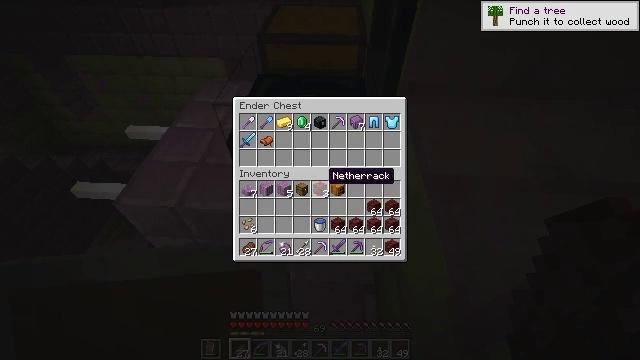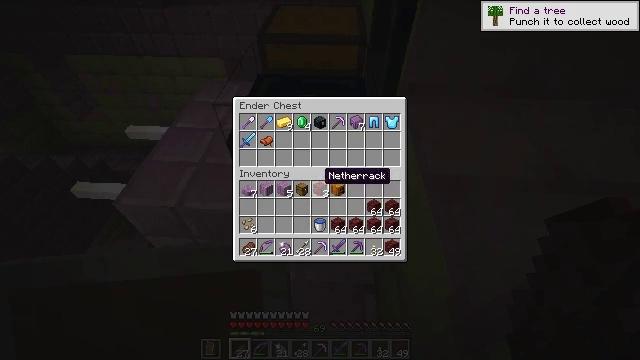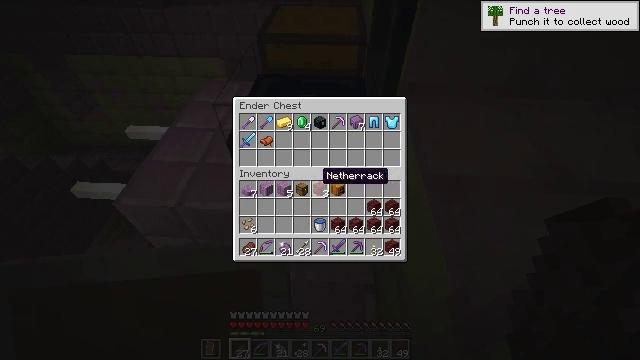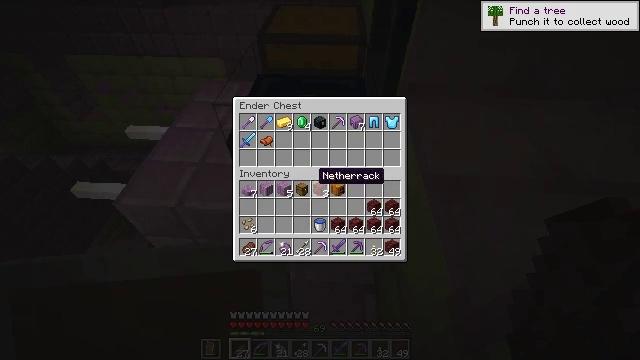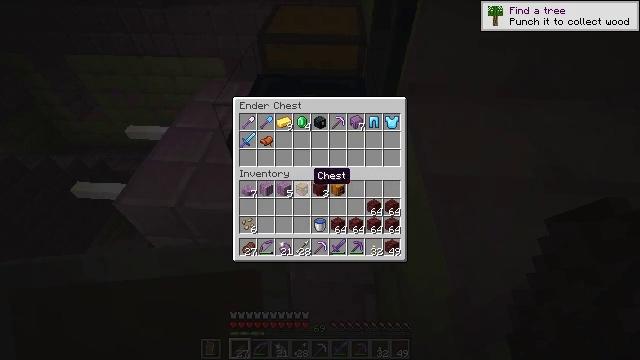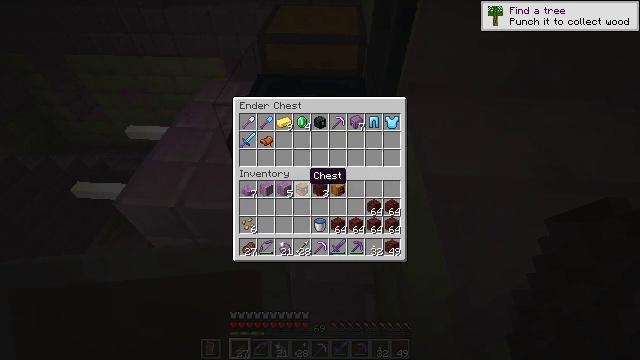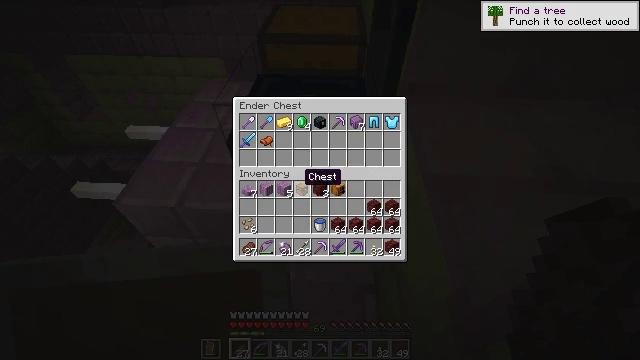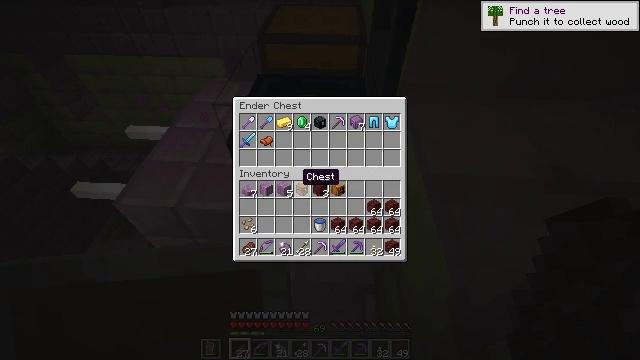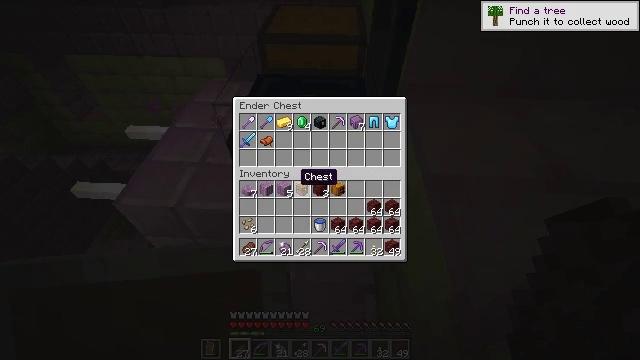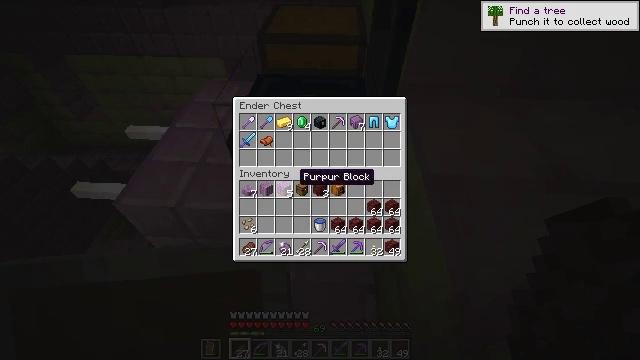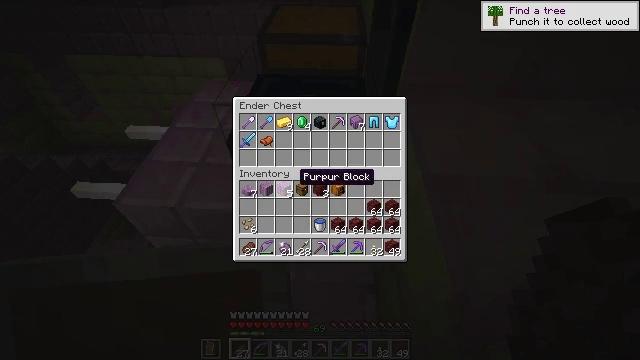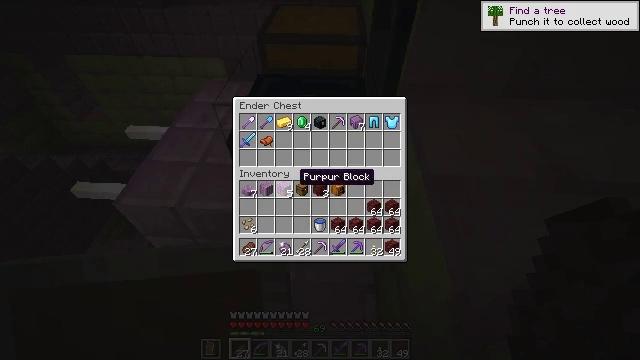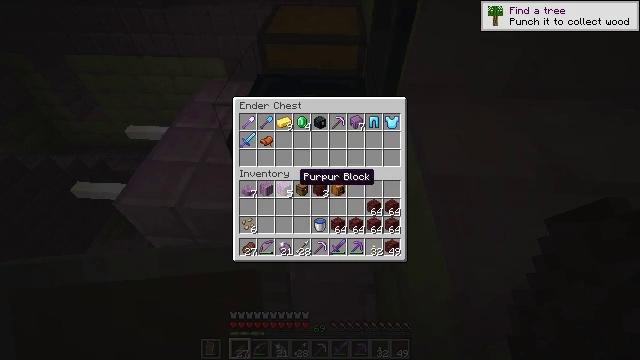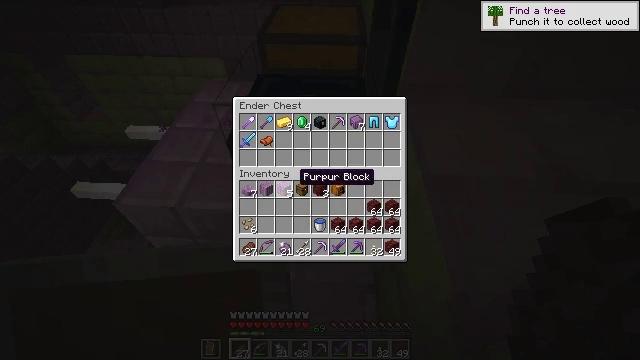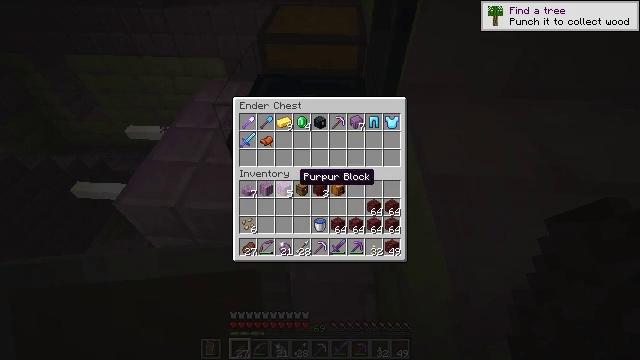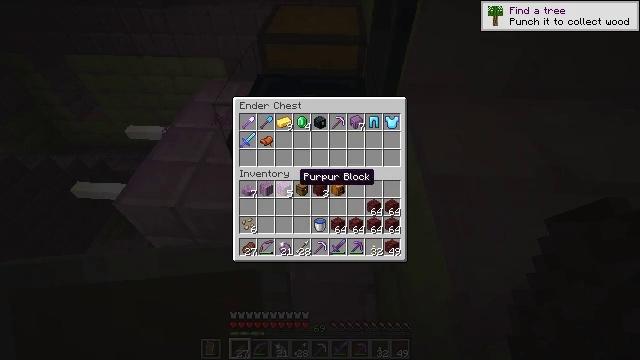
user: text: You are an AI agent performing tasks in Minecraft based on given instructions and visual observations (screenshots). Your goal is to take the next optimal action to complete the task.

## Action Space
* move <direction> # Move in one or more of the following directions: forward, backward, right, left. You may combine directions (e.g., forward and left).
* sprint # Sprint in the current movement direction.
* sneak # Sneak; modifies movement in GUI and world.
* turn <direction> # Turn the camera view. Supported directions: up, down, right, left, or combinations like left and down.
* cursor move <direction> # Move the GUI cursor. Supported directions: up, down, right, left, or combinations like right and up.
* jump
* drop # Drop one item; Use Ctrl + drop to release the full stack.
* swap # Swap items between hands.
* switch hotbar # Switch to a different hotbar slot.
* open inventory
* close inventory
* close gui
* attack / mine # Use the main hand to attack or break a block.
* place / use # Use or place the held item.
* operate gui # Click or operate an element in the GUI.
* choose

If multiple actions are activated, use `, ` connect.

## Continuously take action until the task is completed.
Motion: motion action
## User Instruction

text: Break the chest to retrieve items inside.
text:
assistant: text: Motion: sneak
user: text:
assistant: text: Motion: sneak
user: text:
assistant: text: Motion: sneak
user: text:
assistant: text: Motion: sneak
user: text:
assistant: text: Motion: sneak
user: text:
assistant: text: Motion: sneak
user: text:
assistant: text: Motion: sneak
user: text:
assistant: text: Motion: sneak
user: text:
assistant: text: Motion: sneak
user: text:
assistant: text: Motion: sneak
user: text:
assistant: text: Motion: sneak
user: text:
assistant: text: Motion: sneak
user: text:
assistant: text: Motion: sneak
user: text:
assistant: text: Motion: sneak
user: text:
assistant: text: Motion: sneak
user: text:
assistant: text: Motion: sneak
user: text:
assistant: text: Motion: no_op
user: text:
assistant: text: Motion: no_op
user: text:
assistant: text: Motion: turn up
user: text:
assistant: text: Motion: no_op
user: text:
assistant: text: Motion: no_op
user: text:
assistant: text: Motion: no_op
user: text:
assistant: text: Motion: no_op
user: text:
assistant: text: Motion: no_op
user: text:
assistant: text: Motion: no_op
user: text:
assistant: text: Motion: no_op
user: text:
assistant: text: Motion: no_op
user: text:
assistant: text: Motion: no_op
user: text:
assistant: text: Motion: no_op
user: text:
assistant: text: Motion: no_op